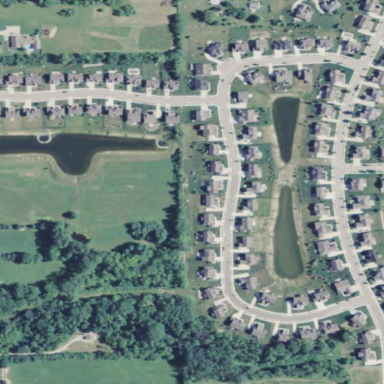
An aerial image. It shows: Residential area within neighborhood.